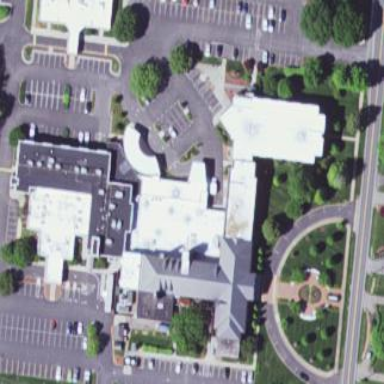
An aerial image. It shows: Hospital building.